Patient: sex F, age 29
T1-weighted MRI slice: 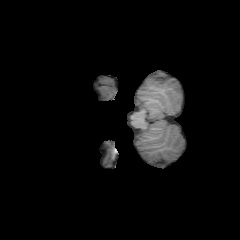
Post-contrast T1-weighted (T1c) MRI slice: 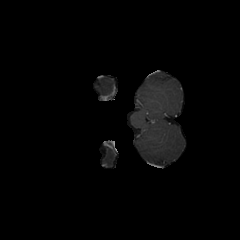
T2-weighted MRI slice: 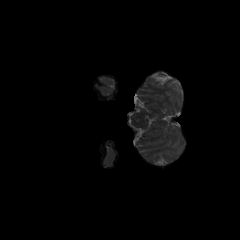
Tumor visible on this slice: no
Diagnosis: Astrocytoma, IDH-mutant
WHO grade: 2